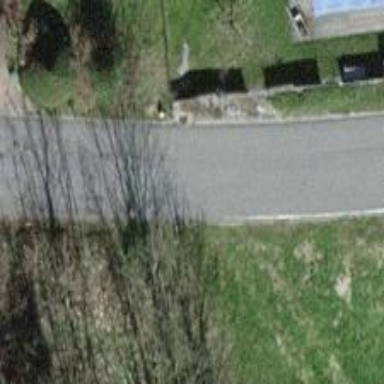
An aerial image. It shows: Unpaved path.